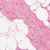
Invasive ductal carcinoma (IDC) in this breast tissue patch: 0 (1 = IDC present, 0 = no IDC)